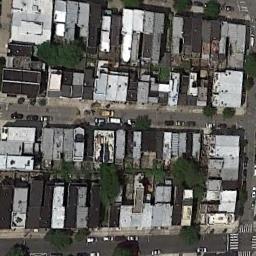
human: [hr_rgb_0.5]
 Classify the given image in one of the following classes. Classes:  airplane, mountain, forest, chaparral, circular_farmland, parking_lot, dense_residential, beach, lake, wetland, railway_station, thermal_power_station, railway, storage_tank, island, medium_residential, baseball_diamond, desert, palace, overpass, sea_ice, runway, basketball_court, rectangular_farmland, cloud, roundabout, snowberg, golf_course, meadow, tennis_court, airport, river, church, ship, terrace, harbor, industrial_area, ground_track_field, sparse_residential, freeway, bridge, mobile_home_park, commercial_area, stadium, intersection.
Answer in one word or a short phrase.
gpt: dense_residential